CT reconstruction: convct
Segmentation target: spine
Patient: F, age 83
Metal implant: no
Axial slice:
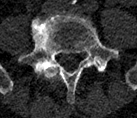
Sagittal slice:
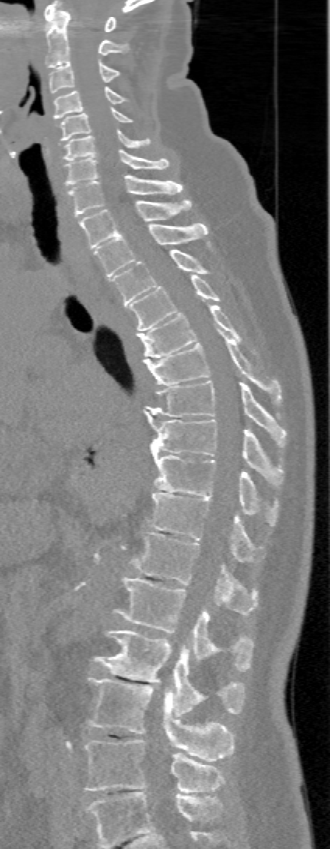